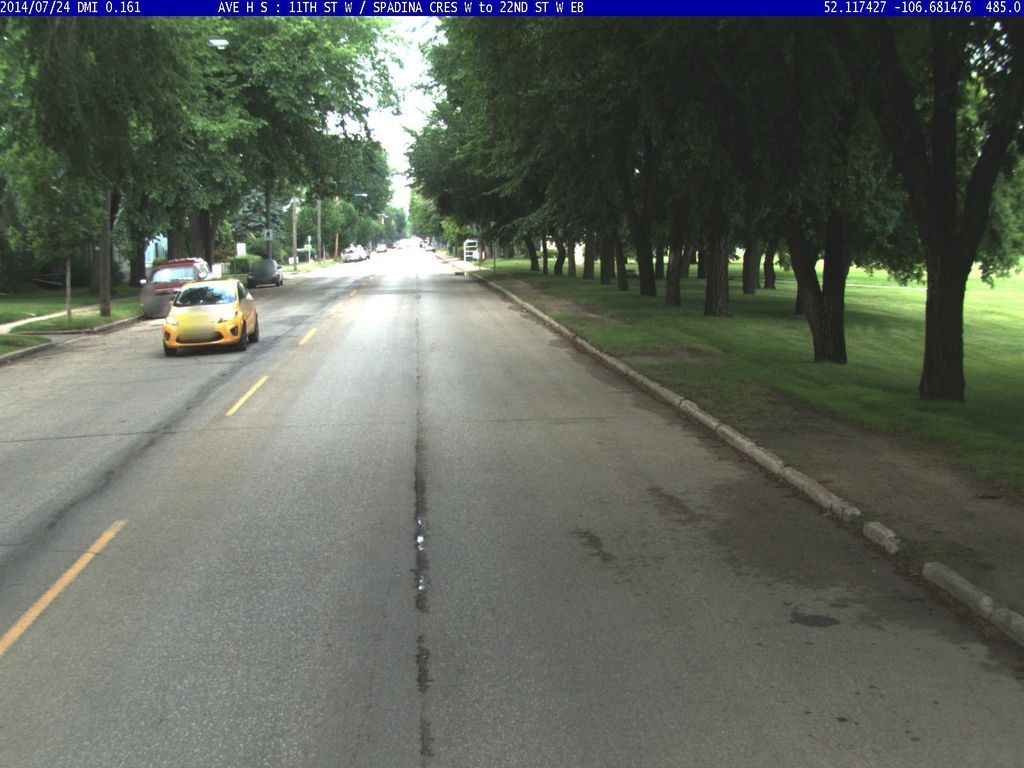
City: saskatoon